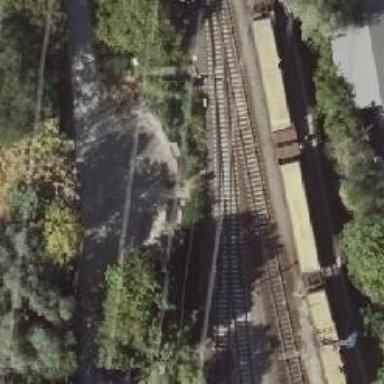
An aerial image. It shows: Historical railway yard used for rail service.